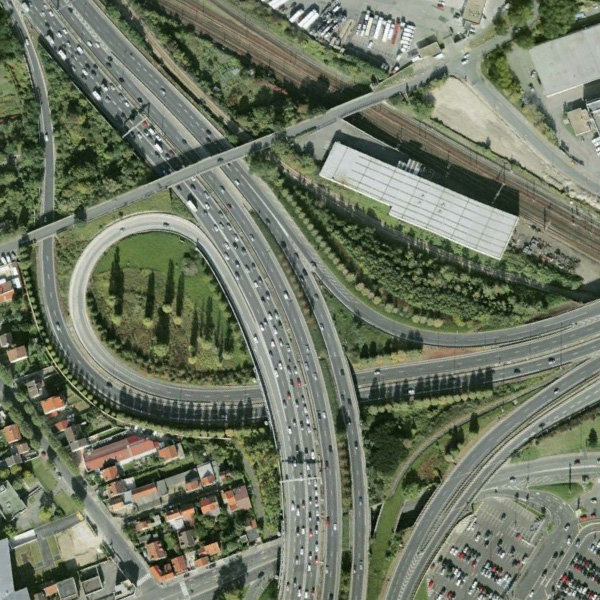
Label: Viaduct